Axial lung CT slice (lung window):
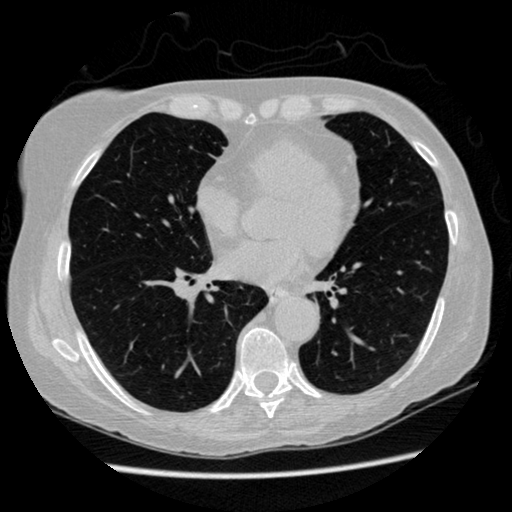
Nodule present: no